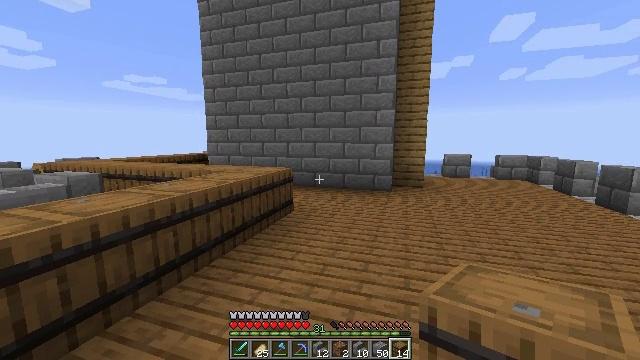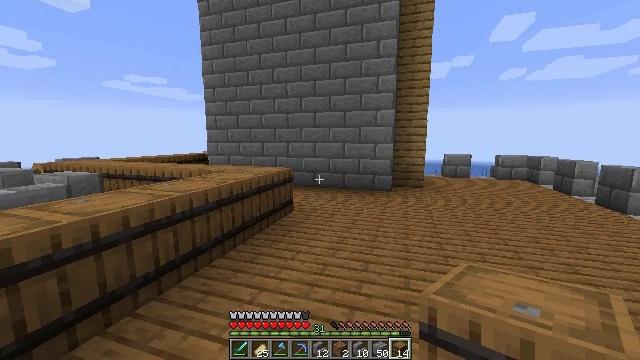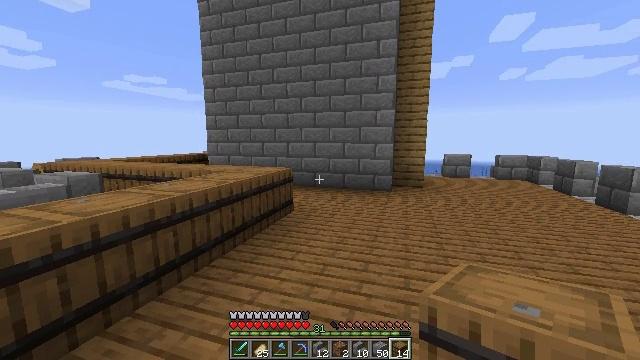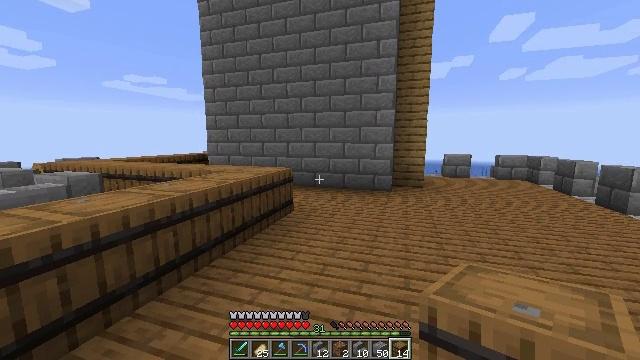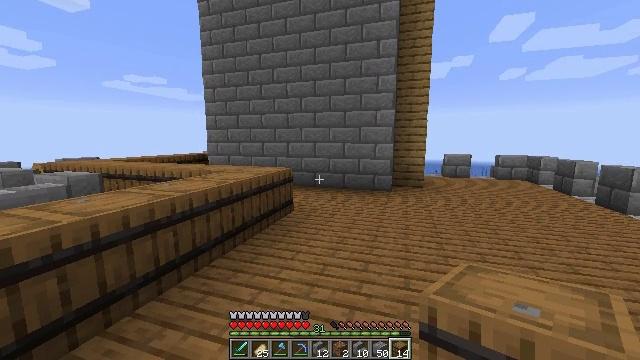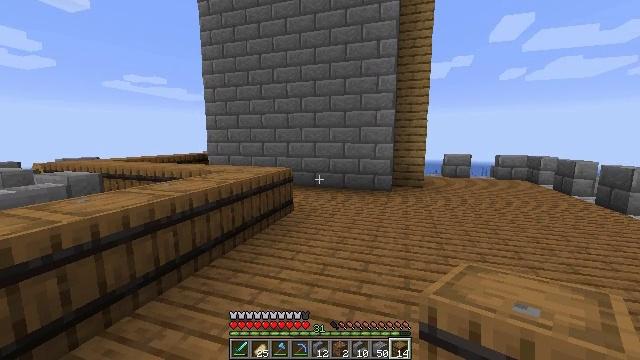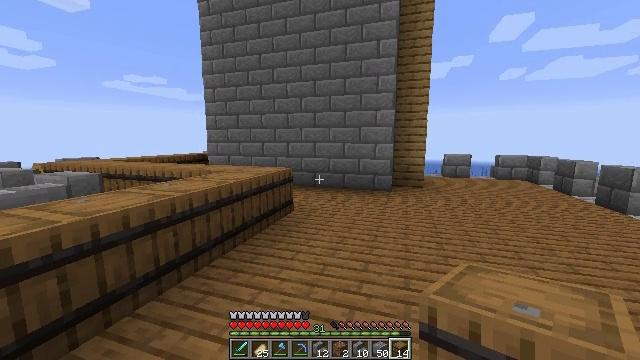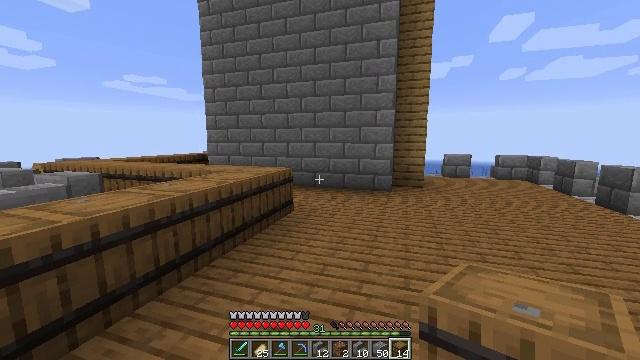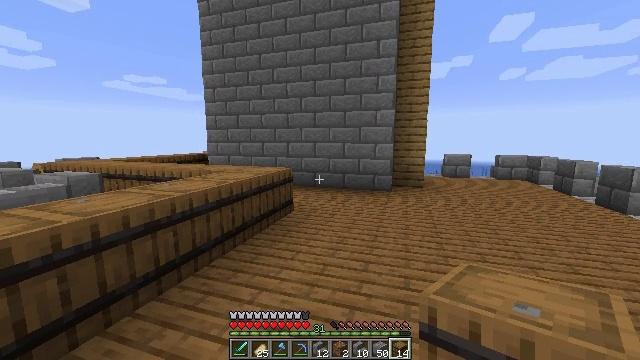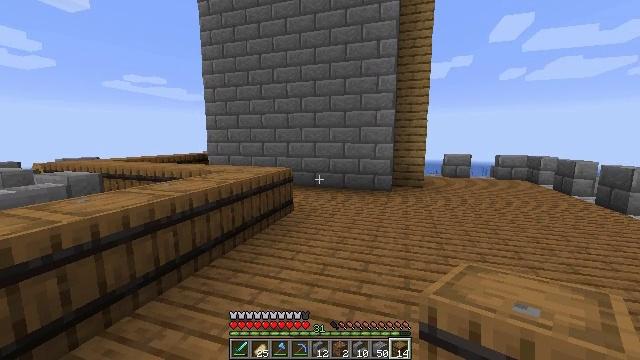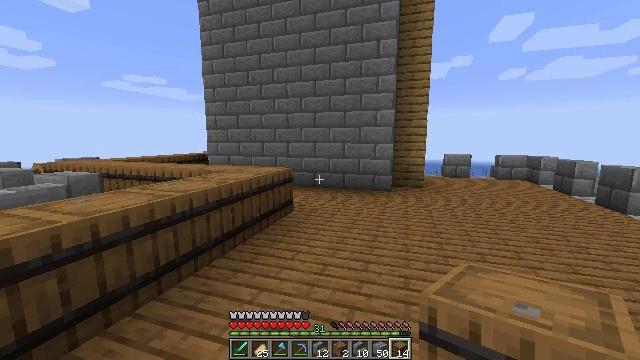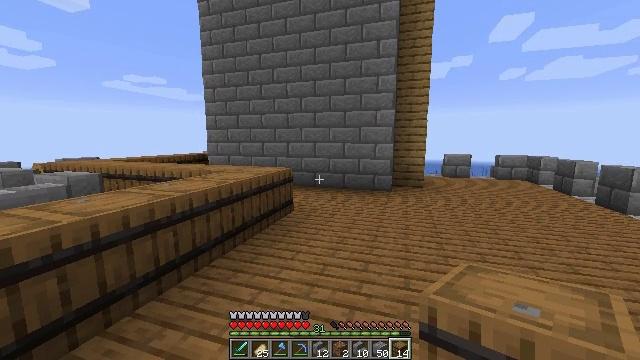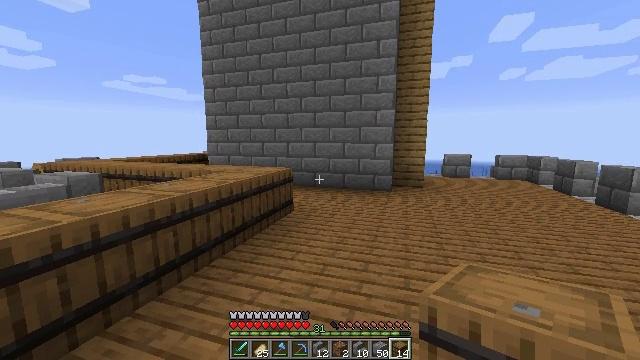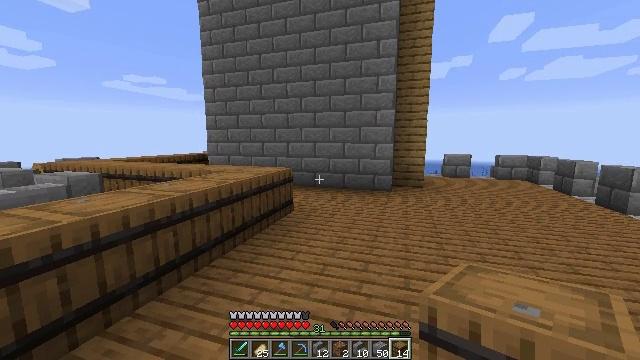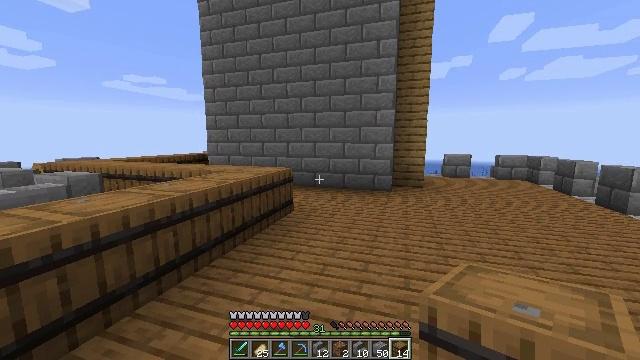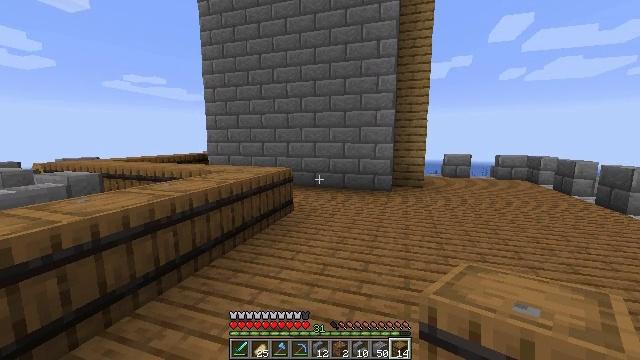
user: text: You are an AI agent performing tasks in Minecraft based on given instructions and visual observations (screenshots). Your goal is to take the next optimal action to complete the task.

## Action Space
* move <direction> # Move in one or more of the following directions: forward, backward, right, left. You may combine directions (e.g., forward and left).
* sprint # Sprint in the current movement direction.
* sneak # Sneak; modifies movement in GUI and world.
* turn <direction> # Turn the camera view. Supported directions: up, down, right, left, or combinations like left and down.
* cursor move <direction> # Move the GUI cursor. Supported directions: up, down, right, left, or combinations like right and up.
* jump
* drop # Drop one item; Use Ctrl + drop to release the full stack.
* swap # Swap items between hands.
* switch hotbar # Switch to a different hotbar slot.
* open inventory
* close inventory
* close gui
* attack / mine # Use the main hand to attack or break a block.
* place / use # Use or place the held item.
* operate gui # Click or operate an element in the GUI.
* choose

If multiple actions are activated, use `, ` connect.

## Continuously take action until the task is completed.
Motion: motion action
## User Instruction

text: Attack the barrel to gather it.
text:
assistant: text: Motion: no_op
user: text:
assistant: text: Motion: no_op
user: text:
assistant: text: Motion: no_op
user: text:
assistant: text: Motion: no_op
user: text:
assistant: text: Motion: no_op
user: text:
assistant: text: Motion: no_op
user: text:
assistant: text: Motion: no_op
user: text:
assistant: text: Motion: no_op
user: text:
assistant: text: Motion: no_op
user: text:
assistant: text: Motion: no_op
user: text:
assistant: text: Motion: no_op
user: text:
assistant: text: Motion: no_op
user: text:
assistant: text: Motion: no_op
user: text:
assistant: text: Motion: no_op
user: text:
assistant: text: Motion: no_op
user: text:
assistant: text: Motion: no_op
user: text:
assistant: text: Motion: no_op
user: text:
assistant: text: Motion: no_op
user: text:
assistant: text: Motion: no_op
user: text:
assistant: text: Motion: no_op
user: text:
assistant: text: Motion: no_op
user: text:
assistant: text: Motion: no_op
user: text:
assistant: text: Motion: no_op
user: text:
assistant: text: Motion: no_op
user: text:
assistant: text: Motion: no_op
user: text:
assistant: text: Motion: no_op
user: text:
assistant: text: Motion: no_op
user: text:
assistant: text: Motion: no_op
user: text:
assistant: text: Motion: no_op
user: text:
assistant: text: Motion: no_op